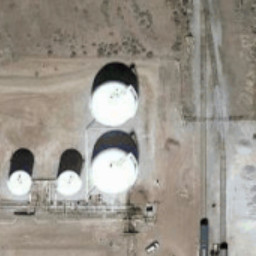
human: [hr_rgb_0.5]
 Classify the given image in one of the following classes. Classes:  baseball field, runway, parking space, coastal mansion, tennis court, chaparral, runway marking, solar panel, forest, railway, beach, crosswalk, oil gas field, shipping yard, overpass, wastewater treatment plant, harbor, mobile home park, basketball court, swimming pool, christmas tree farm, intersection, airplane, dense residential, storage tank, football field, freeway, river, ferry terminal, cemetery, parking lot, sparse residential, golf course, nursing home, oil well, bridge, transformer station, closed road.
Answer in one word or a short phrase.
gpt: storage tank